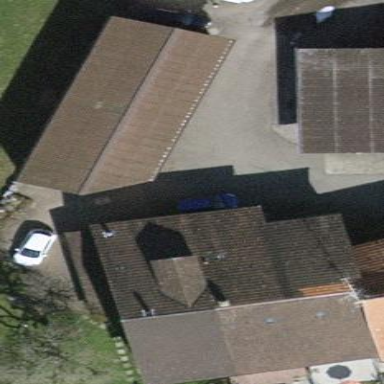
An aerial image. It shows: Terrace building.